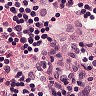
Metastatic tissue present: no